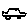
Label: car